Interaction volume radius: 5 \u00c5
Interaction volume height: 50 \u00c5
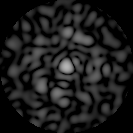
Disorder parameter: 0.7944